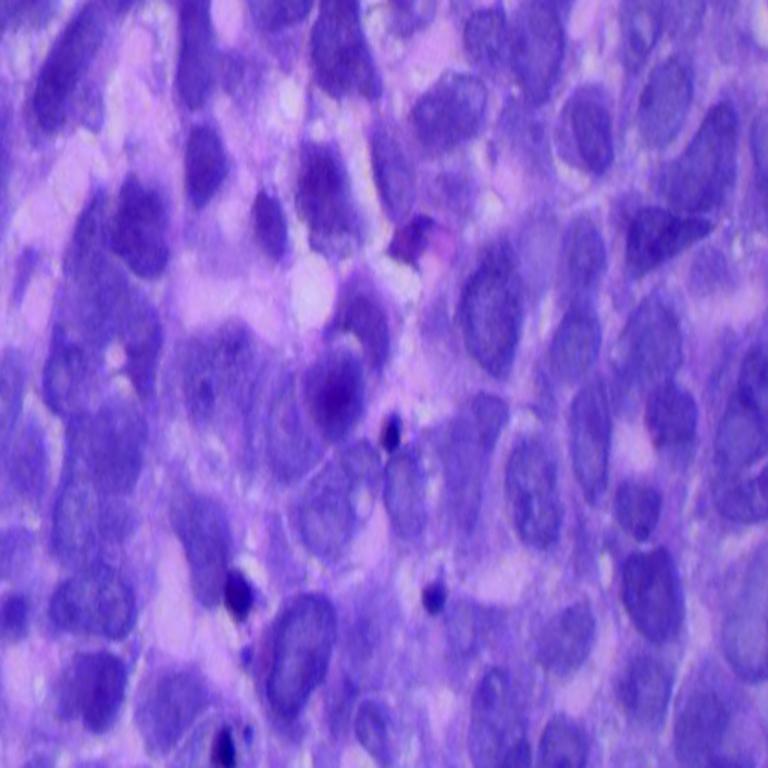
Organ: lung
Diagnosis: squamous carcinomas